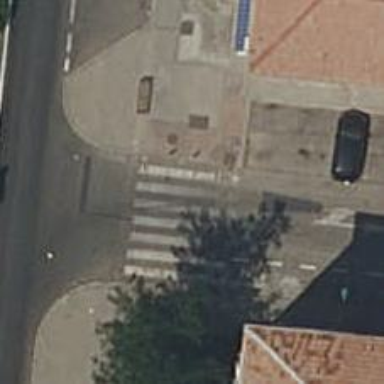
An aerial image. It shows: Uncontrolled road crossing.